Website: macys
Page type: billing-address
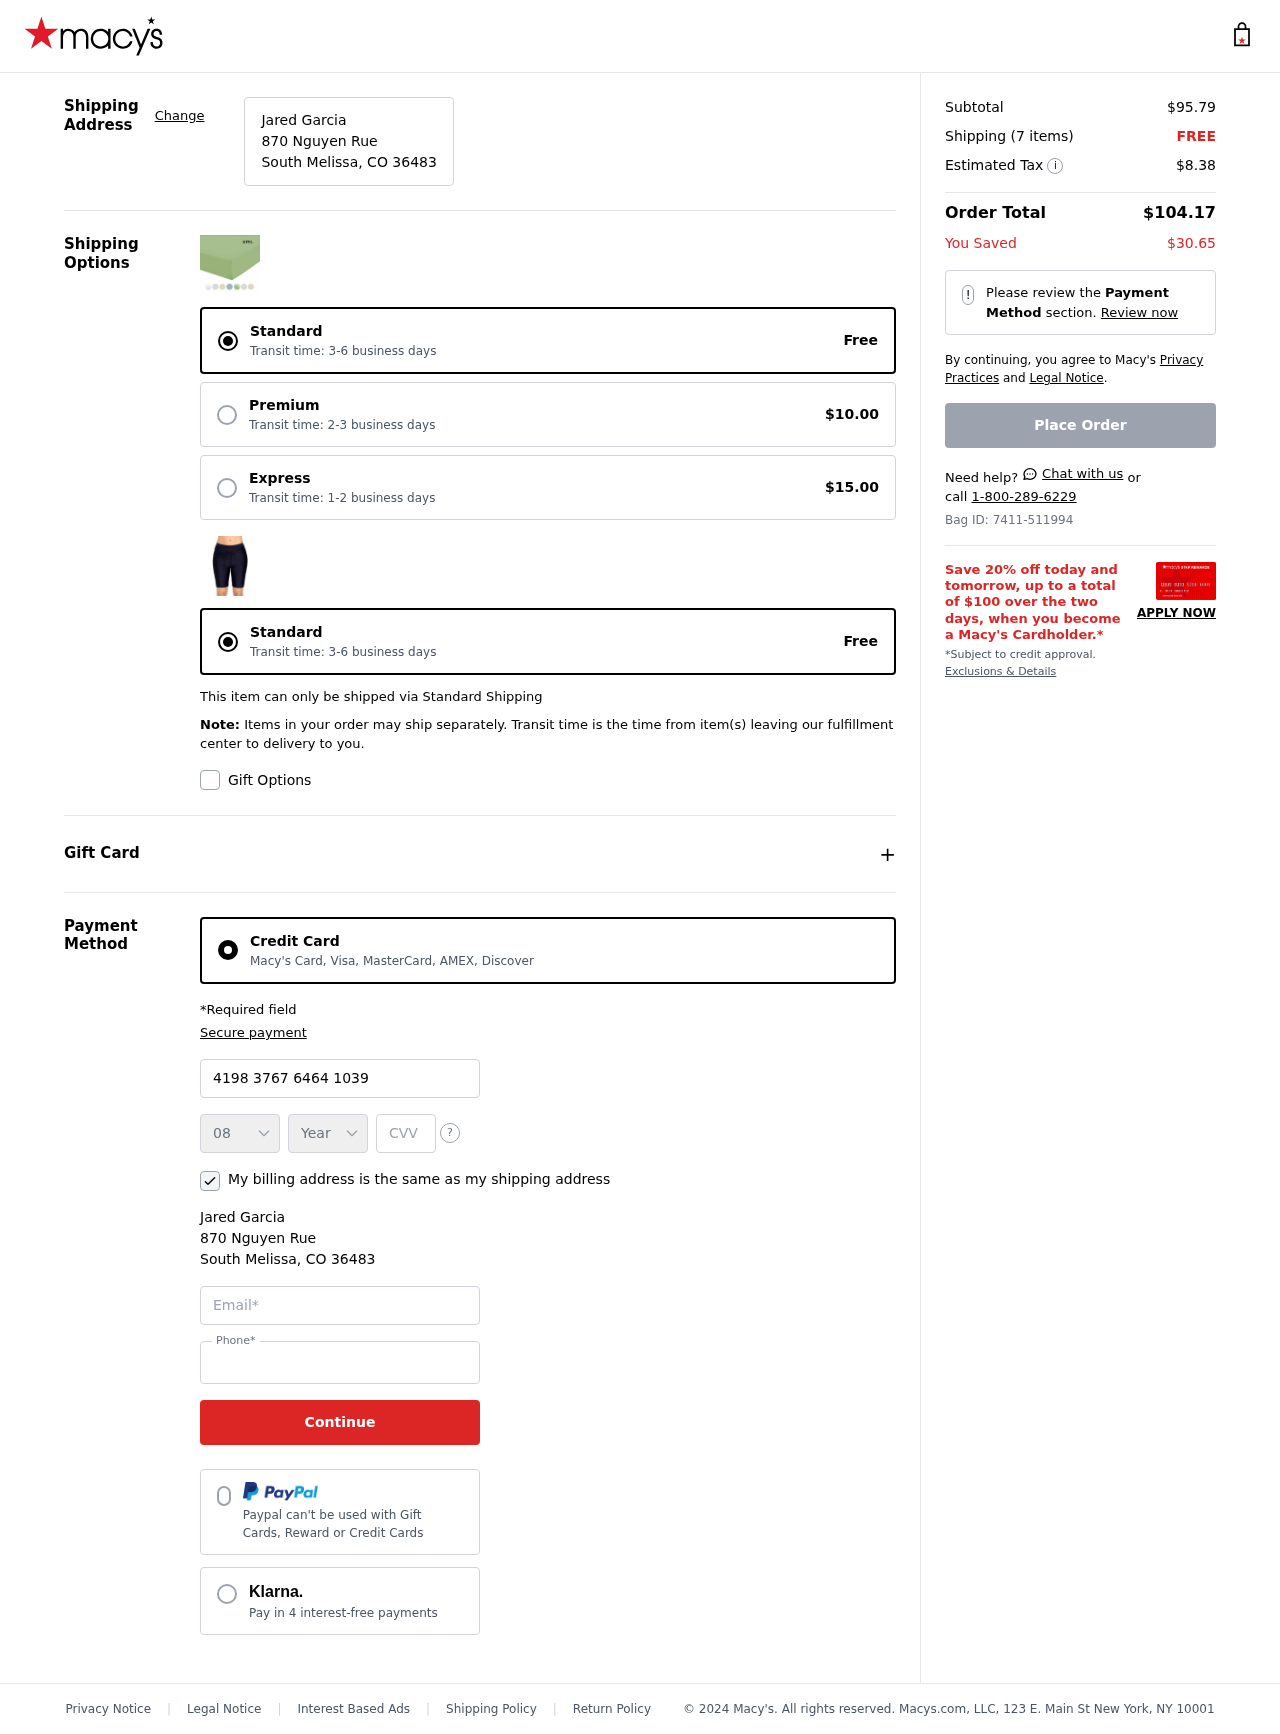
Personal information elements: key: PII_CARD_CVV
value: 509
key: PII_CARD_EXPIRY_MONTH
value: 08
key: PII_CARD_EXPIRY_YEAR
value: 26
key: PII_CARD_NUMBER
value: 4198 3767 6464 1039
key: PII_CITY_STATE_ZIP
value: South Melissa, CO 36483
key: PII_EMAIL
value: jgarcia@yahoo.com
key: PII_FULLNAME
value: Jared Garcia
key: PII_PHONE
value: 6989878942
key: PII_STREET
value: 870 Nguyen Rue
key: PII_FULLNAME2
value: Jared Garcia
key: PII_STREET2
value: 870 Nguyen Rue
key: PII_CITY_STATE_ZIP2
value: South Melissa, CO 36483
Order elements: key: ORDER_SUBTOTAL
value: $95.79
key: ORDER_NUM_ITEMS
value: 7
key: ORDER_SHIPPING_COST
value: FREE
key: ORDER_TAX
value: $8.38
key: ORDER_TOTAL
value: $104.17
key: ORDER_SAVINGS
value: $30.65
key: ORDER_ID
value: Bag ID: 7411-511994